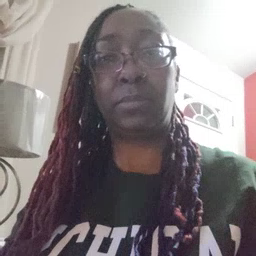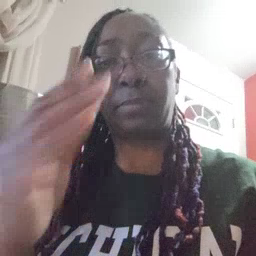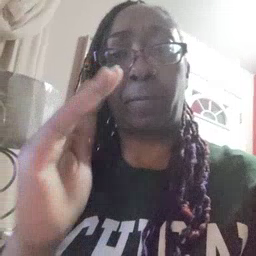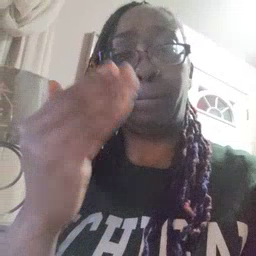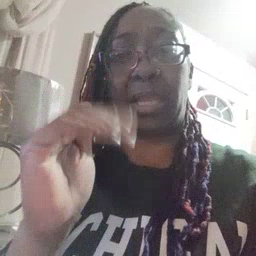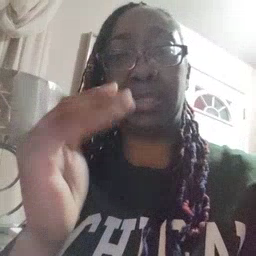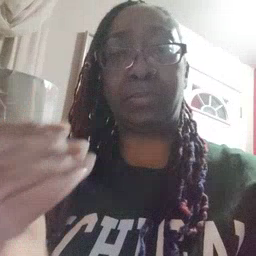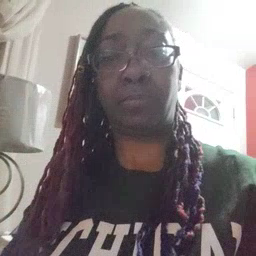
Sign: mitten